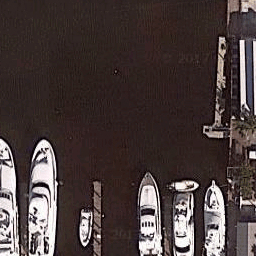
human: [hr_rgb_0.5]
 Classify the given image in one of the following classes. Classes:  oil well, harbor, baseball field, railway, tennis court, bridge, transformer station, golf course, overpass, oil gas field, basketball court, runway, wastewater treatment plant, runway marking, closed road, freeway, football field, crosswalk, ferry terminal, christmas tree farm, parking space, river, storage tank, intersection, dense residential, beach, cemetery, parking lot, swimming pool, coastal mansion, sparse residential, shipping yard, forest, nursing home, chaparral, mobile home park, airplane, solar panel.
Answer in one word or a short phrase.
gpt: harbor